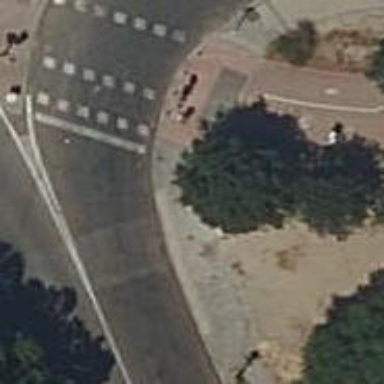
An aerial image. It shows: Bus stop with platform for public transport.